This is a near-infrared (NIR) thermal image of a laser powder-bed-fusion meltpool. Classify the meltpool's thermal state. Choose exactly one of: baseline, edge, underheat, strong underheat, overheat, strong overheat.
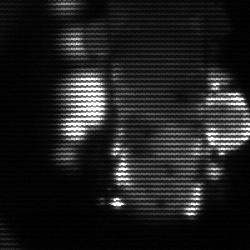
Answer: strong underheat